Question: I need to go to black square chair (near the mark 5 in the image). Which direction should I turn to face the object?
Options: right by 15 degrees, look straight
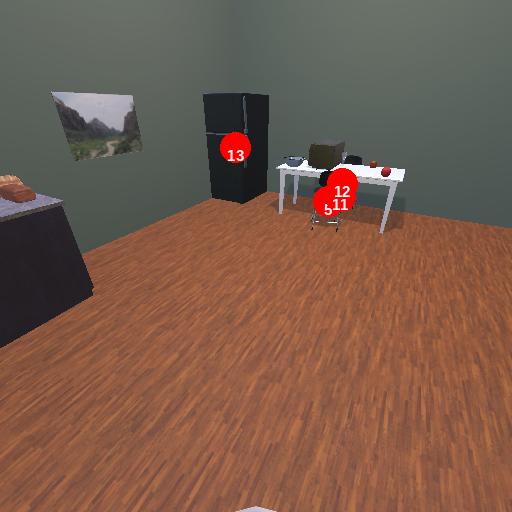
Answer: right by 15 degrees